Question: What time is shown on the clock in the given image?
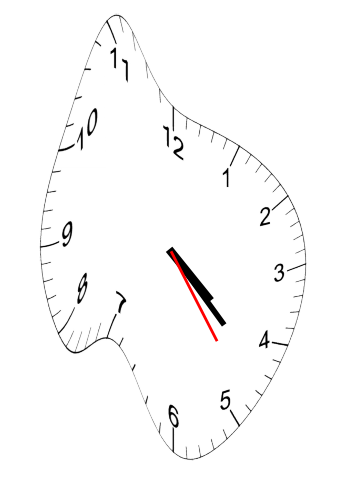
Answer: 04:22:24